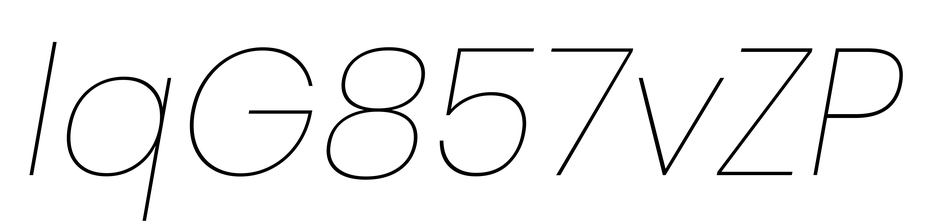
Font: Poppins-ThinItalic